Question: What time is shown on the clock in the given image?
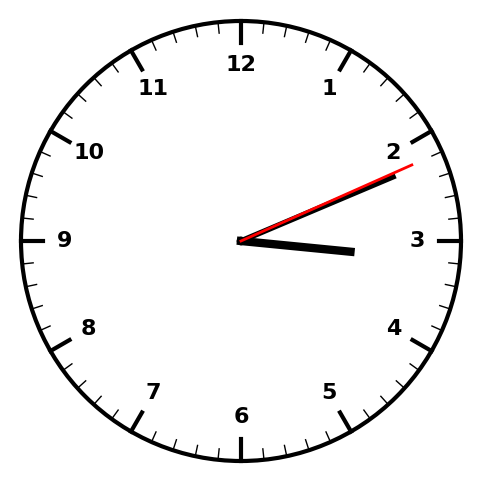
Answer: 03:11:11